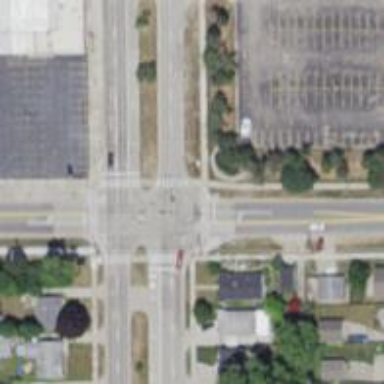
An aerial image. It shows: Marked road crossing.